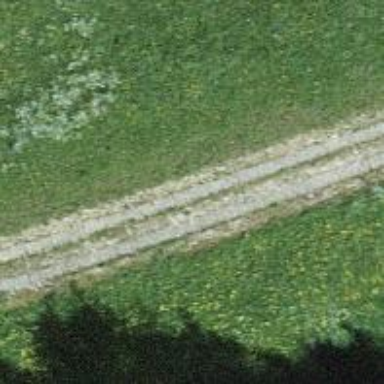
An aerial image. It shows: Track with grade2 tracktype.